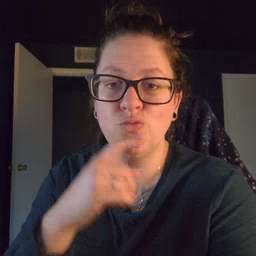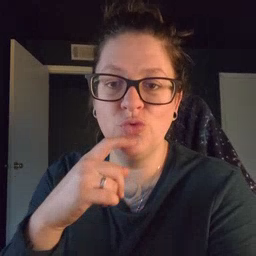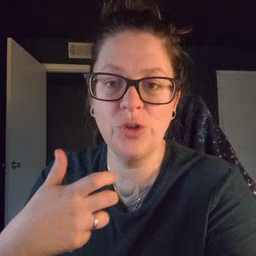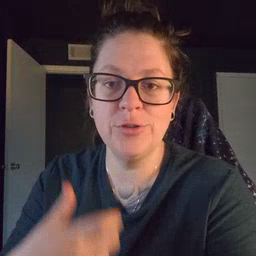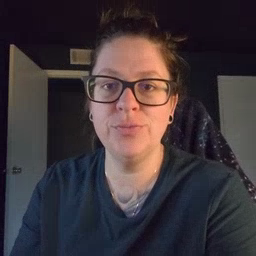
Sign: dryer